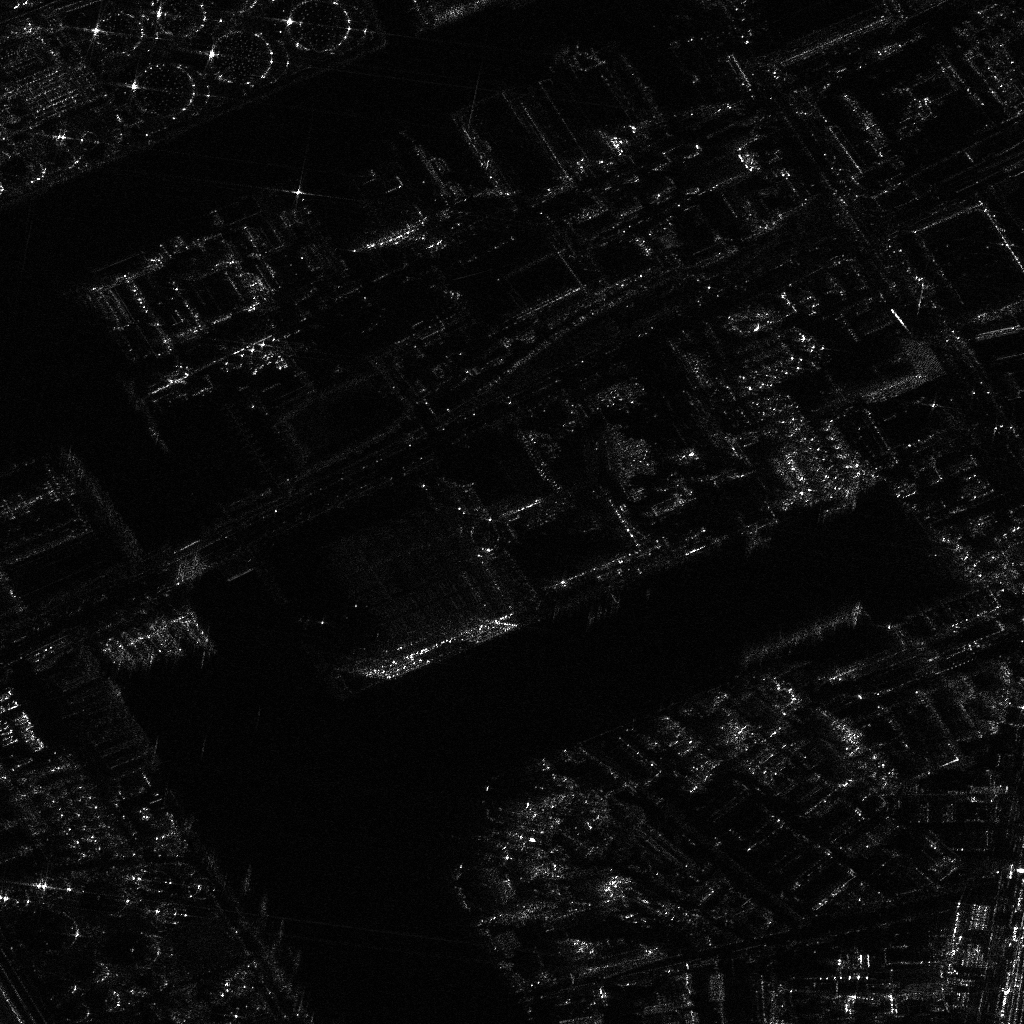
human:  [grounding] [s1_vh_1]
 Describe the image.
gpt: In the satellite image, there is  <ref>4 medium container </ref> <box>[[15, 60, 21, 62, 56], [13, 61, 18, 63, 56], [11, 62, 15, 64, 56], [9, 62, 12, 65, 56]]</box> located at left.